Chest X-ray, PA view. Patient: 43 years old, sex F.
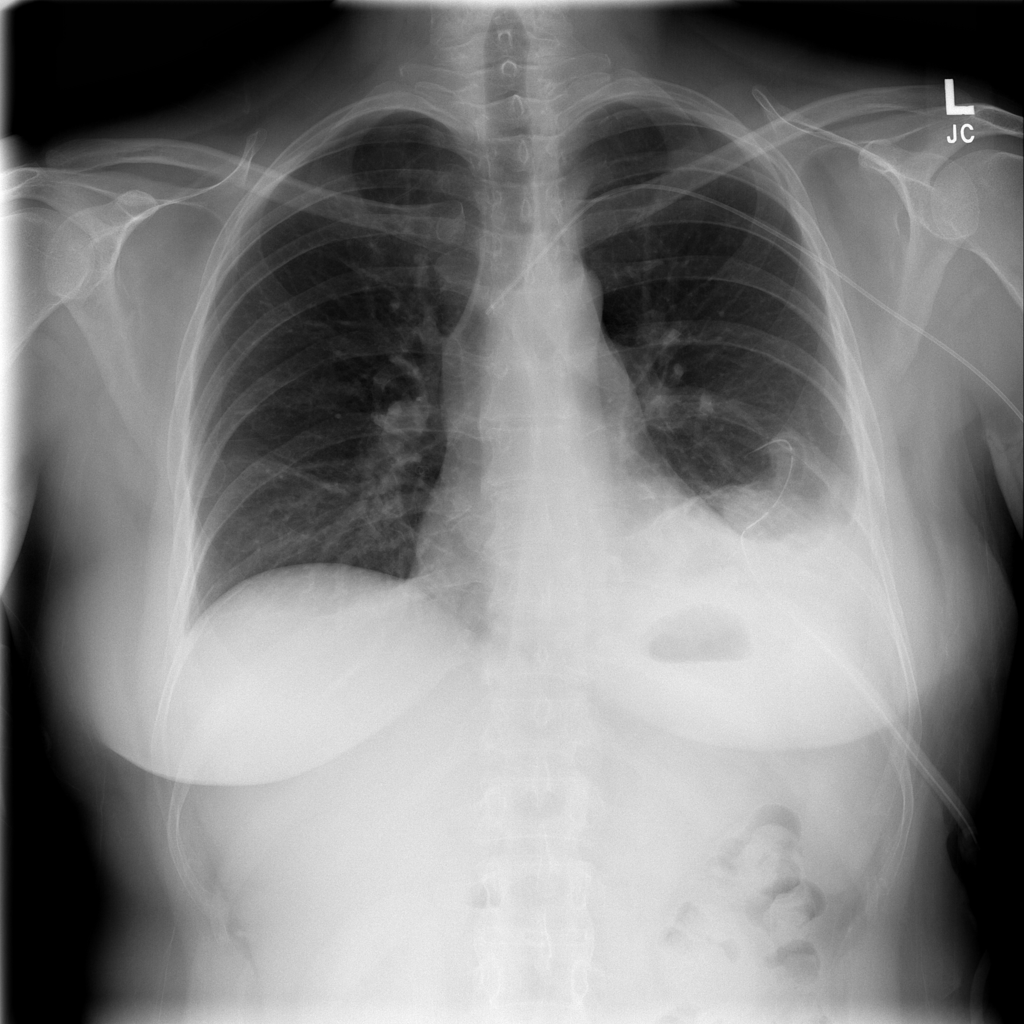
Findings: Effusion